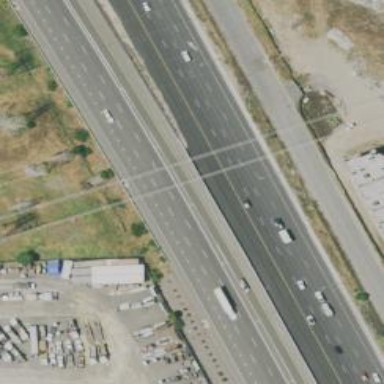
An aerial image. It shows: Motorway junction.